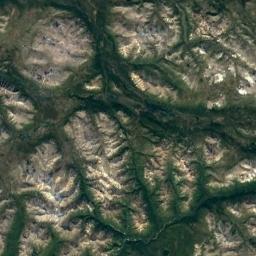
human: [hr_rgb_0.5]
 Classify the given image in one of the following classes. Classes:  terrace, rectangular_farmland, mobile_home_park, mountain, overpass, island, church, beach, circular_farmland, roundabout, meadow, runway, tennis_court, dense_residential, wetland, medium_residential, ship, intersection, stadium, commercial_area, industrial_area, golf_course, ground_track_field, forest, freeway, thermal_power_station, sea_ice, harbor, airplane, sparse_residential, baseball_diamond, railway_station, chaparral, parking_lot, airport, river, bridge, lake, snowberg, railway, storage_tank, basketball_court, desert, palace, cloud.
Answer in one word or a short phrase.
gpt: mountain